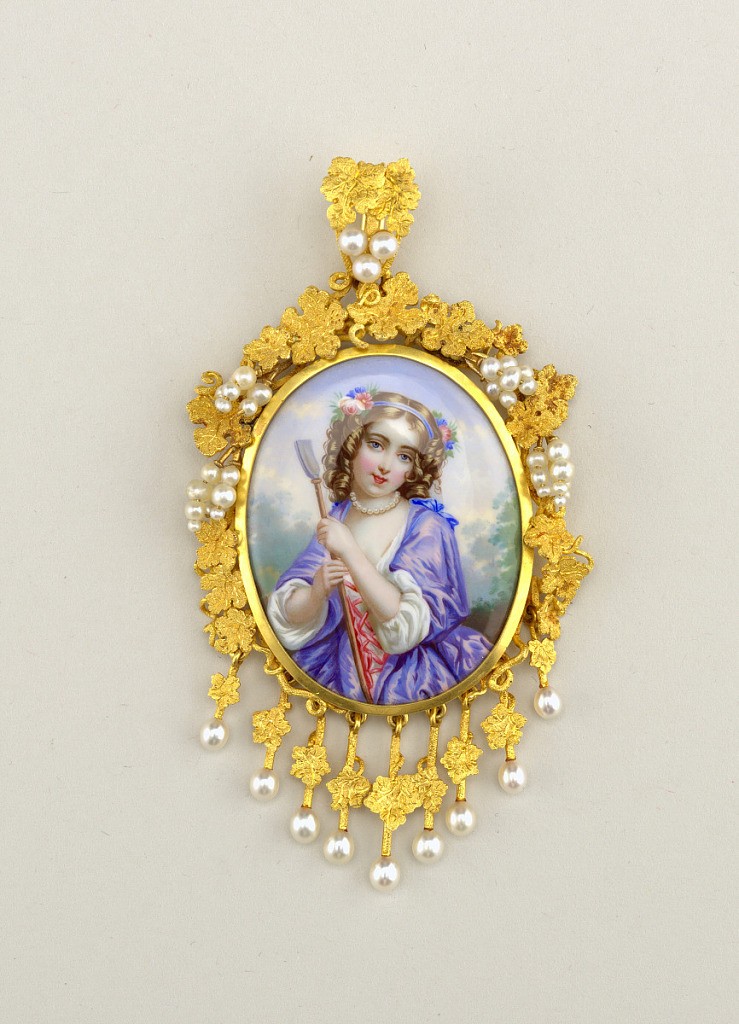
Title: Pendant
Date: ca. 1850
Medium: Gold, enameled metal, pearls
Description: Grape vine border framed miniature portrait of a woman holding a shoe-horn-like tool.